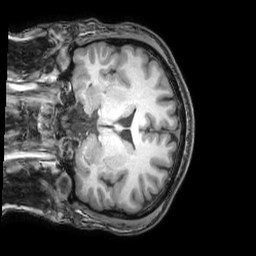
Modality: T1w
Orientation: coronal
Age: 30
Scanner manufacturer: philips
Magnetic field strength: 3 T
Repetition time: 0.007 s
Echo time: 0.003501 s